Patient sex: M
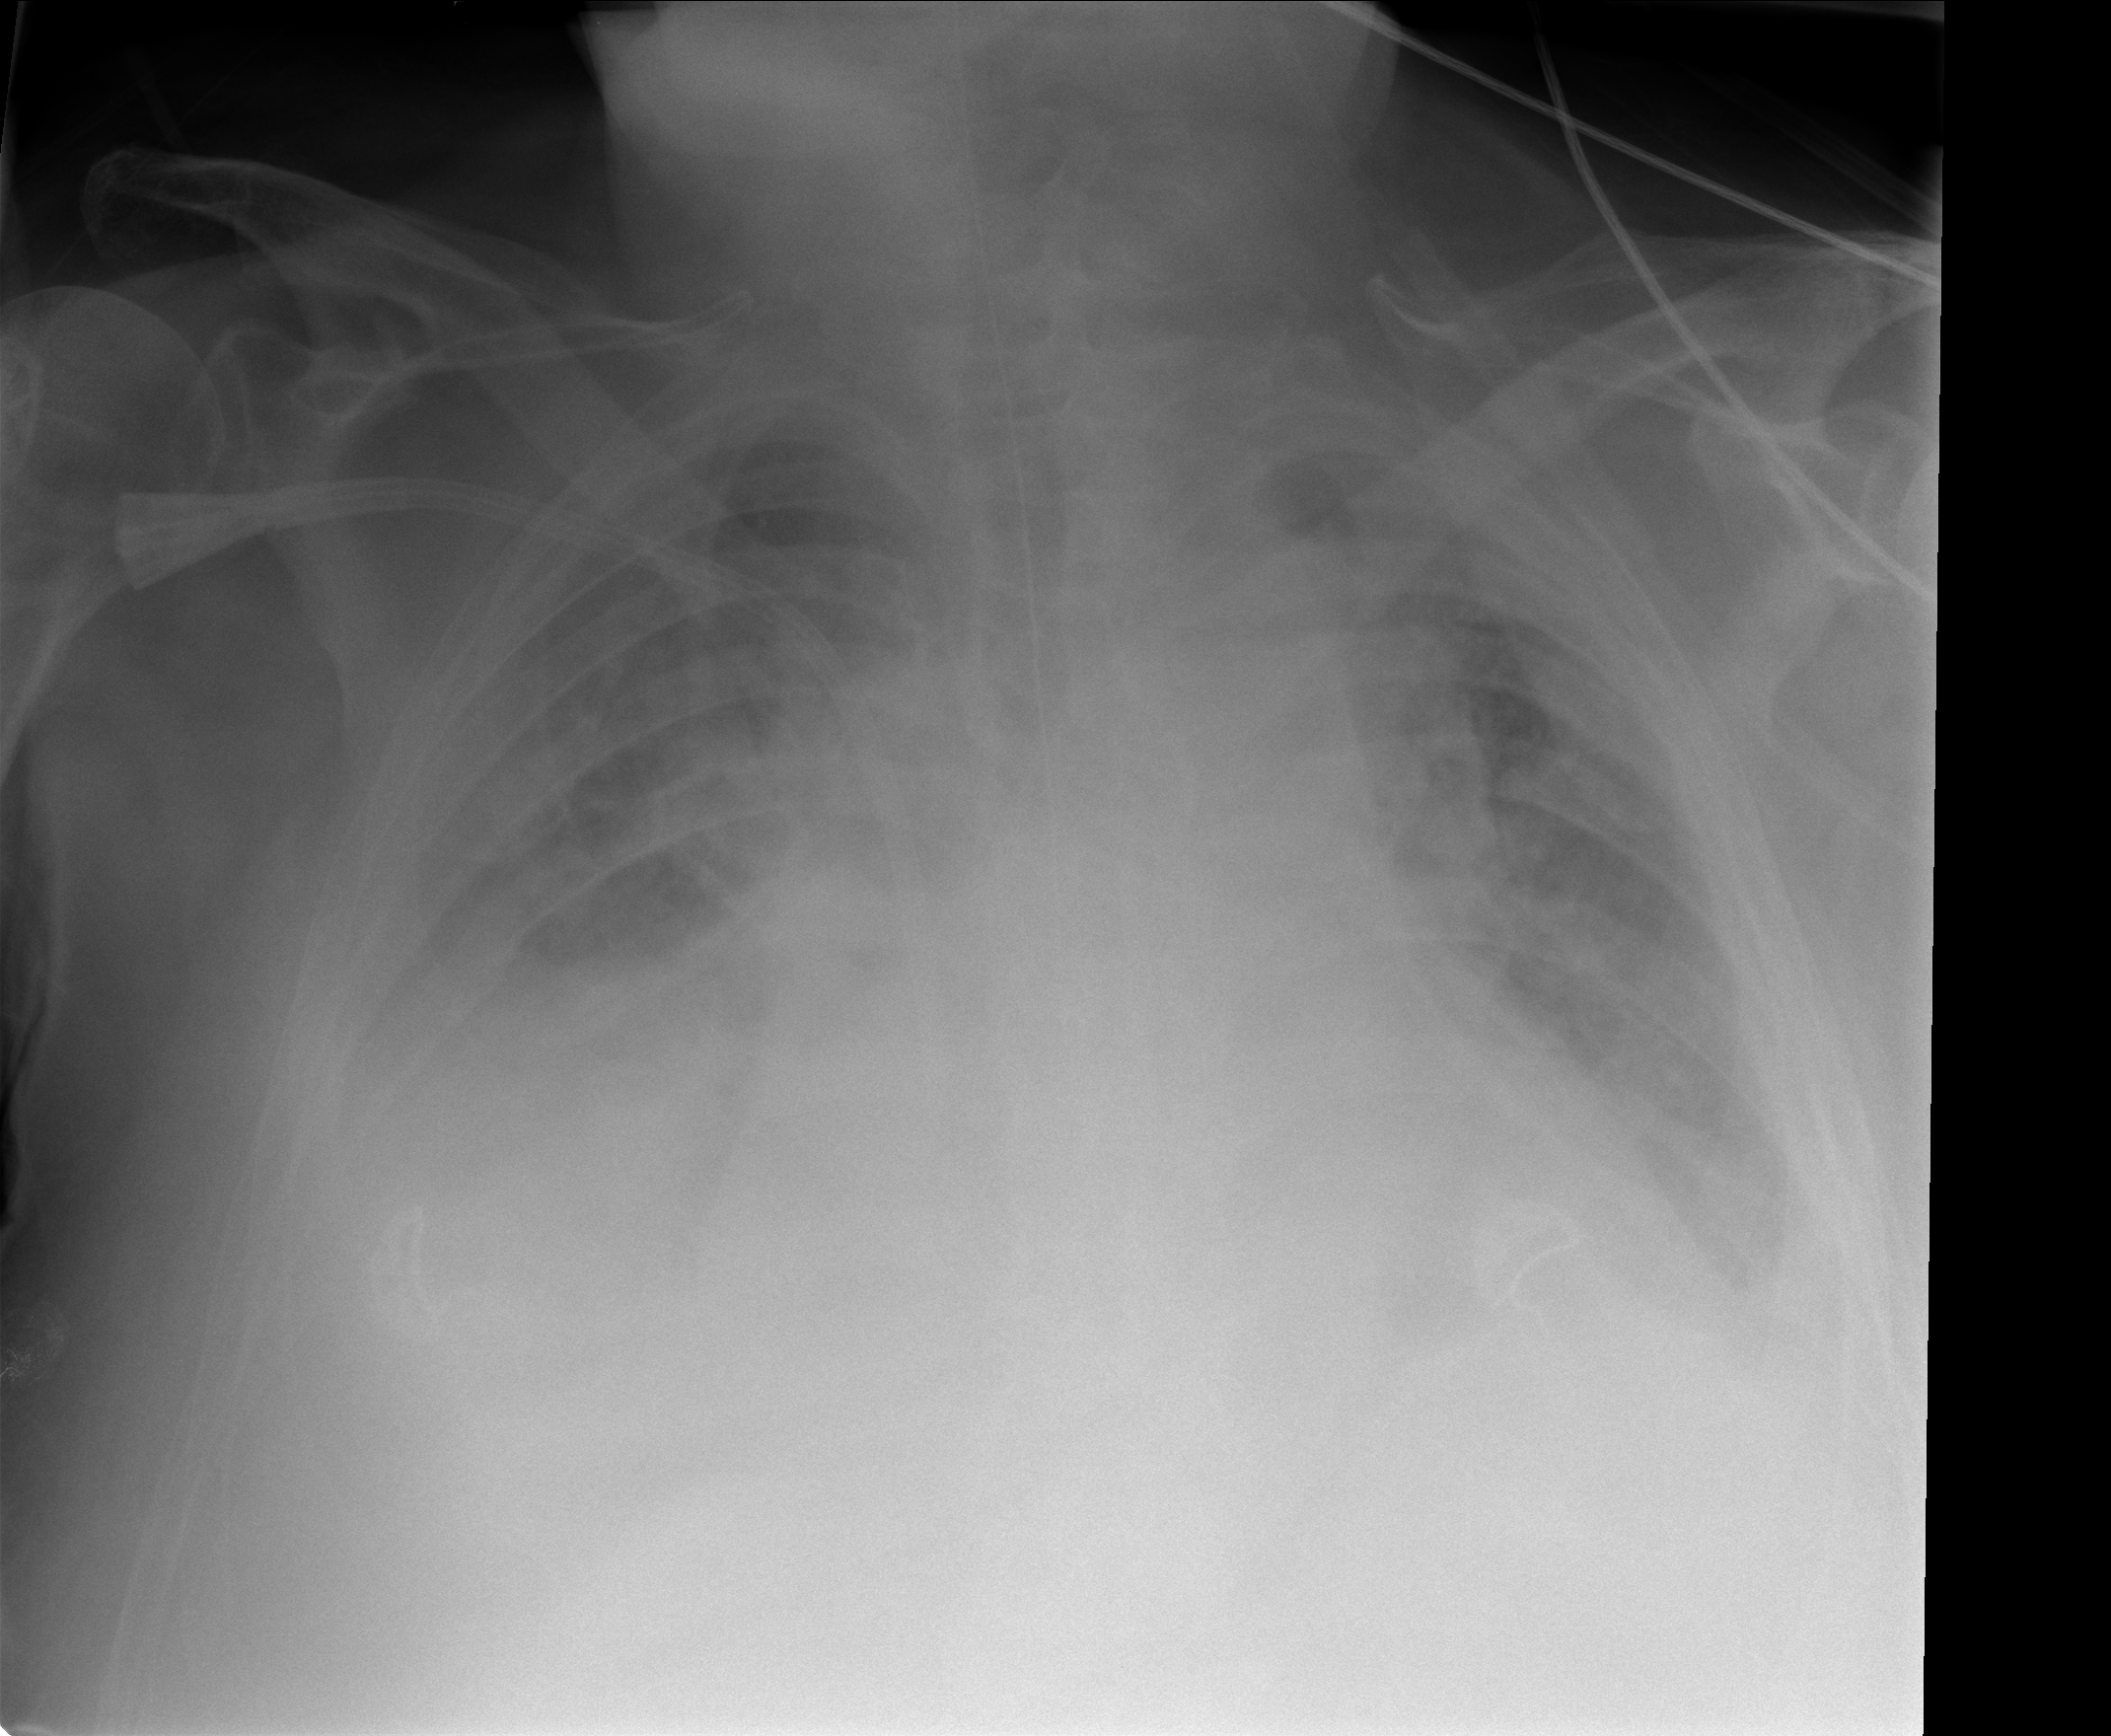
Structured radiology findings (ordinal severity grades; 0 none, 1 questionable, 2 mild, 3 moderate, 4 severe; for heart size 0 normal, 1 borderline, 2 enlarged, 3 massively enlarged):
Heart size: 2
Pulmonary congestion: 3
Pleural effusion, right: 3
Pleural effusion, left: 3
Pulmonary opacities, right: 2
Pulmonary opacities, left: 2
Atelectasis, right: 3
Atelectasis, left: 3